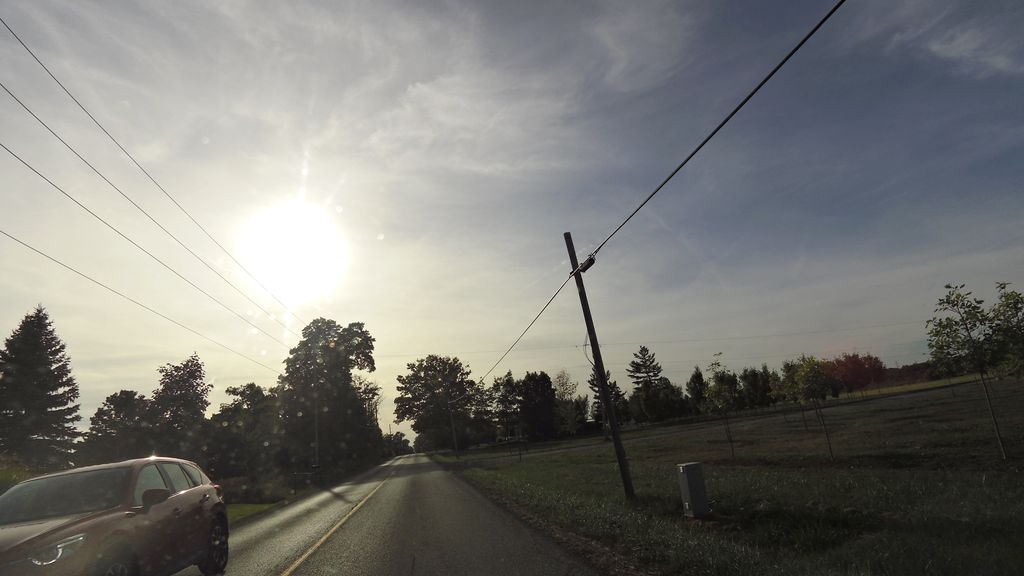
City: hamilton